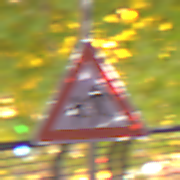
Verkehrszeichen: KinderRechts
Umgebung: Outdoor, Urban
Tageszeit: Night
Wetter: PartlyCloudy
Licht: Natural
Jahreszeit: NotSpecified
Kontrast: HighContrast